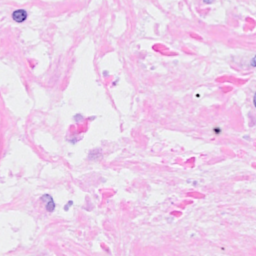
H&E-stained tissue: Breast